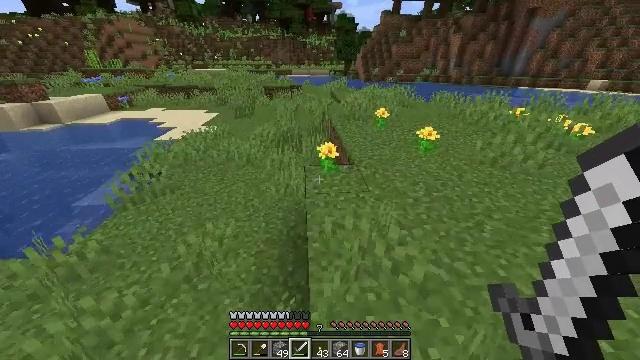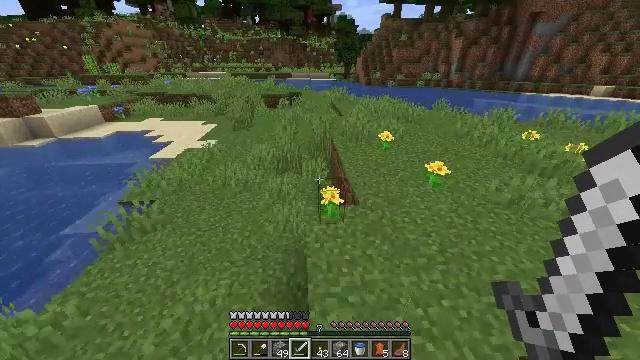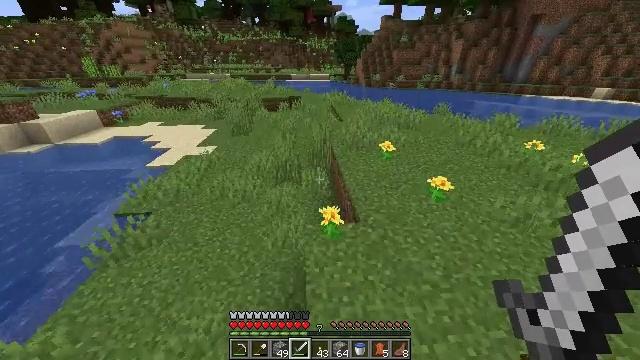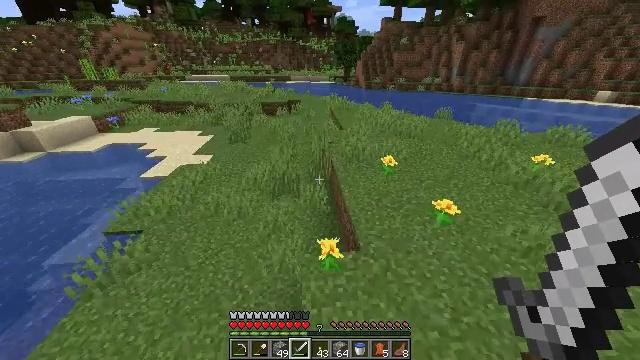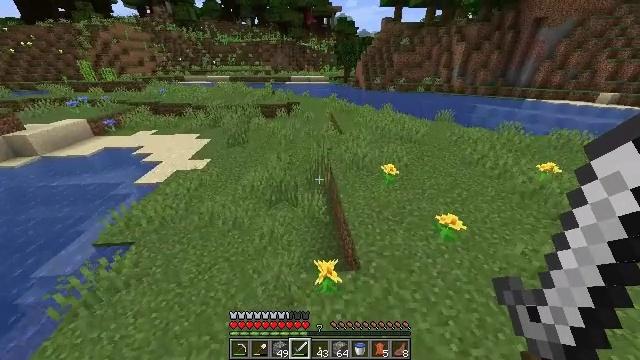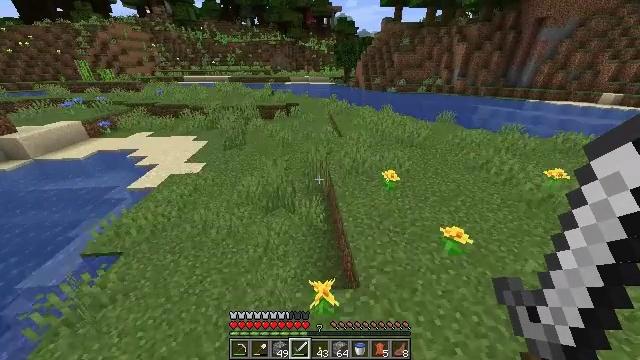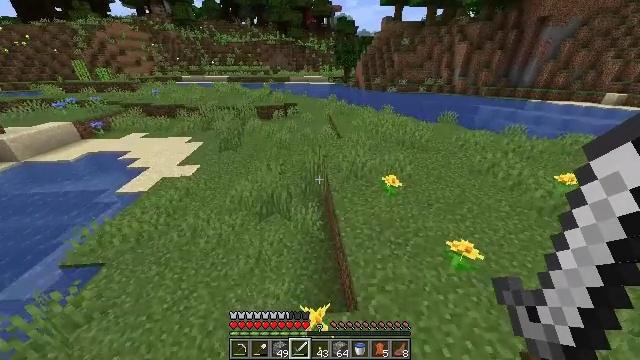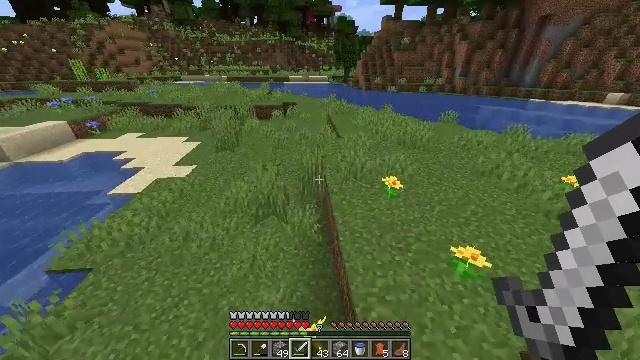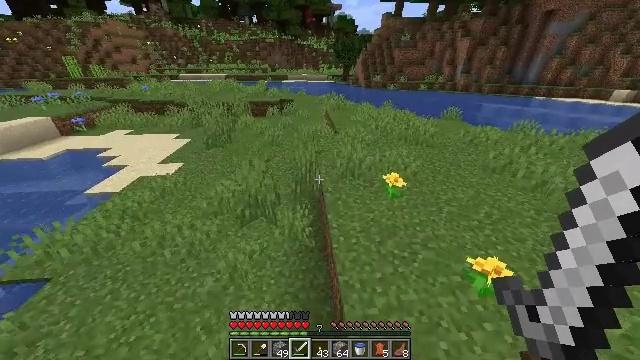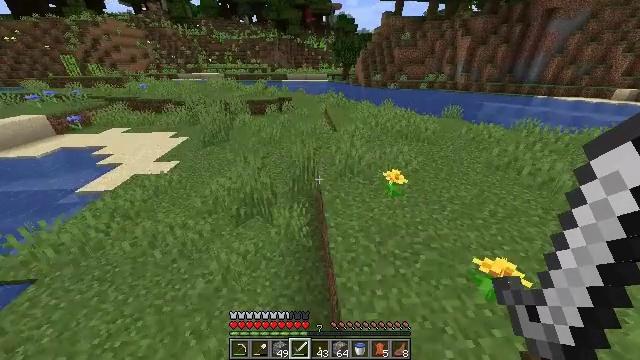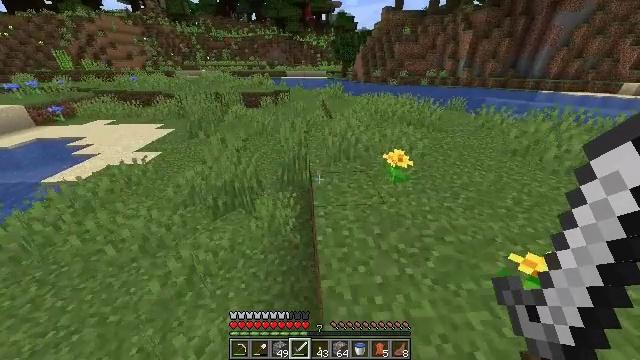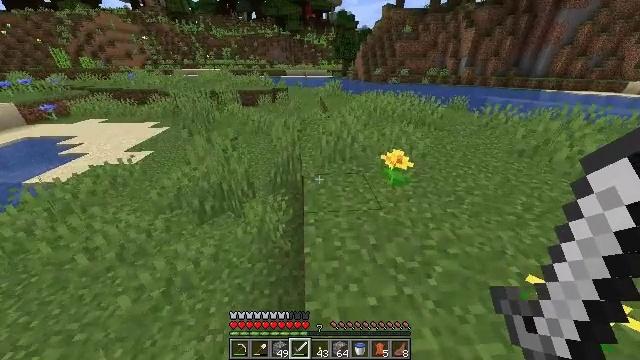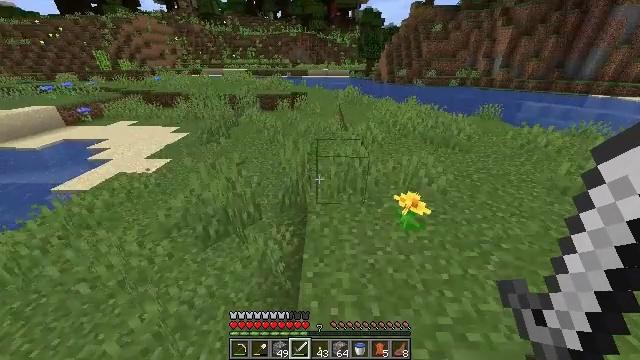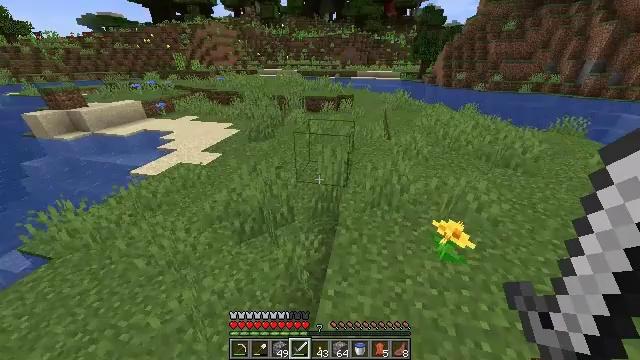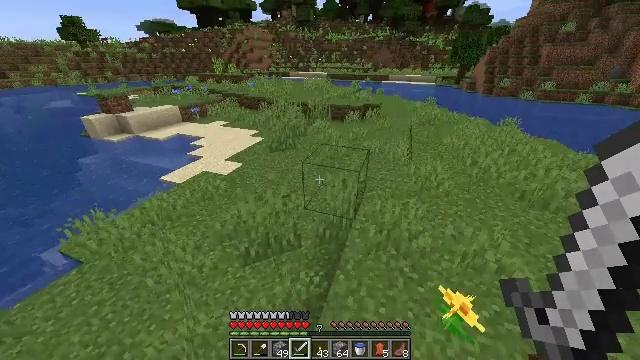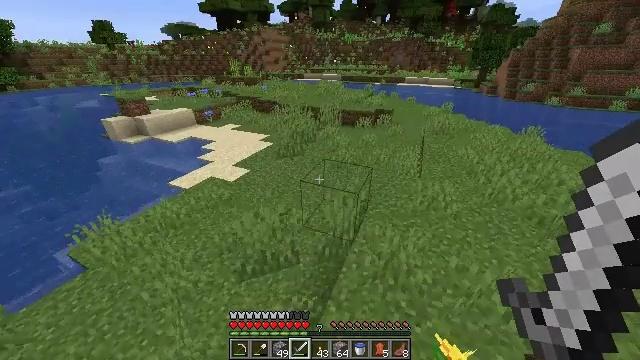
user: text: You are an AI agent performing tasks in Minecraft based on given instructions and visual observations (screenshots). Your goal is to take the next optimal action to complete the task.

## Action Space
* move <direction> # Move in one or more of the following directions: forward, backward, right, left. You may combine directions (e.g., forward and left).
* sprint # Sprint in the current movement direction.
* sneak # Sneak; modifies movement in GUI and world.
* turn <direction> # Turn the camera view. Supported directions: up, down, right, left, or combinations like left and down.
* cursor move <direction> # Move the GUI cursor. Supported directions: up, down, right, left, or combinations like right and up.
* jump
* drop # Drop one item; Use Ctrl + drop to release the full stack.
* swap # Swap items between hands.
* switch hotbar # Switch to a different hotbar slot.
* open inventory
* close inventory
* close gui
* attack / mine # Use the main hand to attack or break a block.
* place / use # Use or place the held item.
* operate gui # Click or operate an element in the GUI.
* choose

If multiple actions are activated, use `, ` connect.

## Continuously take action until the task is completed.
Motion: motion action
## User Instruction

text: Break the sugar cane.
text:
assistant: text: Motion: move forward and move right, sprint, jump
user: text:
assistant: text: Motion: move forward and move right, sprint, jump
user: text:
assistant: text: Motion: move forward and move right, sprint, jump
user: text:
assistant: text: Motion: move forward and move right, sprint, jump
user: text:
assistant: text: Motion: move forward and move right, sprint, jump
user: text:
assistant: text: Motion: move forward and move right, sprint, jump
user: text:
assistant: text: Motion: move forward and move right, sprint, jump
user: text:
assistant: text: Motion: move forward and move right, sprint, jump
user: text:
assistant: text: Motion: move forward and move right, sprint, jump
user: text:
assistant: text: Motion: move forward and move right, sprint, jump
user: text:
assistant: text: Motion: move forward and move right, sprint, jump
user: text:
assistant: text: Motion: move forward and move right, sprint, turn left, jump
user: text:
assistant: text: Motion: move forward and move right, sprint, turn left, jump
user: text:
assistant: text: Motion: move forward, sprint, turn left, jump
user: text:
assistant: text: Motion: move forward, sprint, turn left, jump
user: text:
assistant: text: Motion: move forward, sprint, jump
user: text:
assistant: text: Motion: move forward, sprint, jump
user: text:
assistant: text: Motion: move forward, sprint, jump
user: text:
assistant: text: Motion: move forward, sprint, jump
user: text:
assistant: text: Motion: move forward, sprint, jump
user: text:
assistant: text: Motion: move forward, sprint, jump
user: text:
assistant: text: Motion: move forward, sprint, jump
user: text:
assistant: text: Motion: move forward, sprint, jump
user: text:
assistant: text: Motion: move forward, sprint, jump
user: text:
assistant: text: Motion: move forward, sprint, turn left, jump
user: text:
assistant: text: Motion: move forward, sprint, turn left, jump
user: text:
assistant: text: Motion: move forward, sprint, turn left and up, jump
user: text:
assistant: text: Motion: move forward, sprint, turn left, jump
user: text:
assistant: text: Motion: move forward, sprint, jump
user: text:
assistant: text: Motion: move forward, sprint, jump